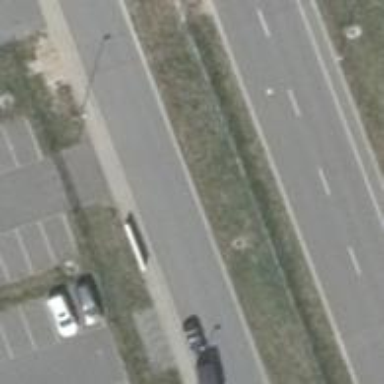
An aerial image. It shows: Asphalt parking aisle road.